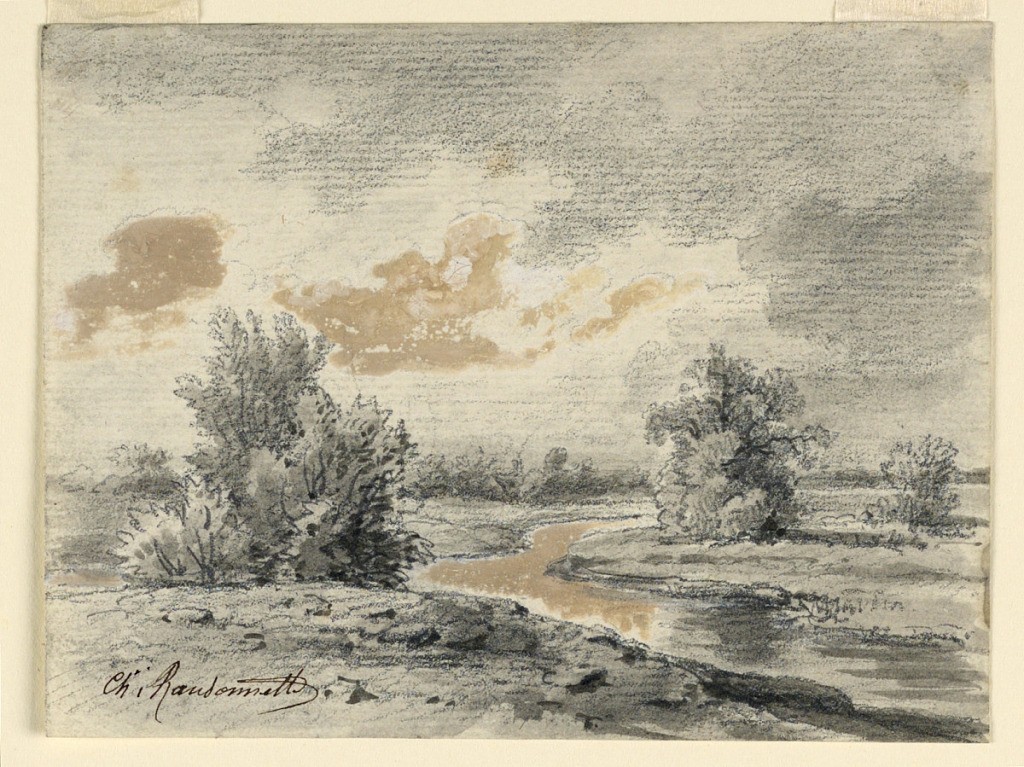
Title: Landscape
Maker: Charles Nicolas Ransonnette, French, 1793 - 1877
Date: ca. 1855
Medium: Black crayon, brush and grey and black water colors and white oxidized heightening on paper
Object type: Drawing
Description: A ditch winds through a bushy country.